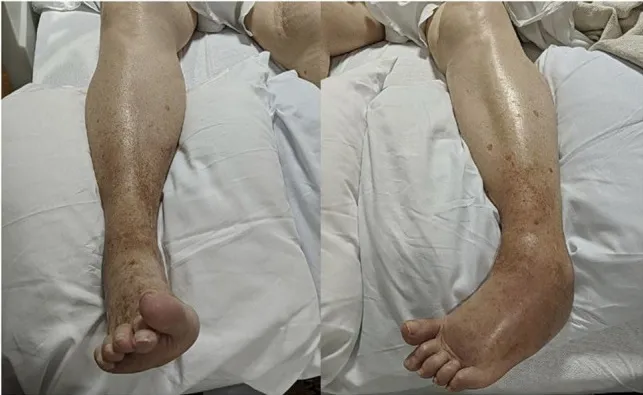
Asymmetrical dystonic posturing on both sides (left more than right) with significant swelling and redness in the dorsum of the left foot.
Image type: medical_photograph (skin_photograph)